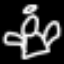
Label: angel